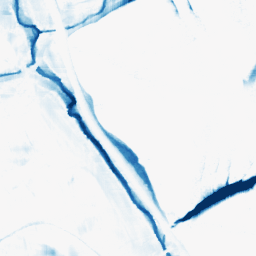
Category: morphological
Decomposition family: morphological_square
Decomposition parameters: operation: closing
size: 20
Upsampling method: sinc_blackman
Upsampling parameters: scale: 2
kernel_size: 8
Upsampling scale: 2